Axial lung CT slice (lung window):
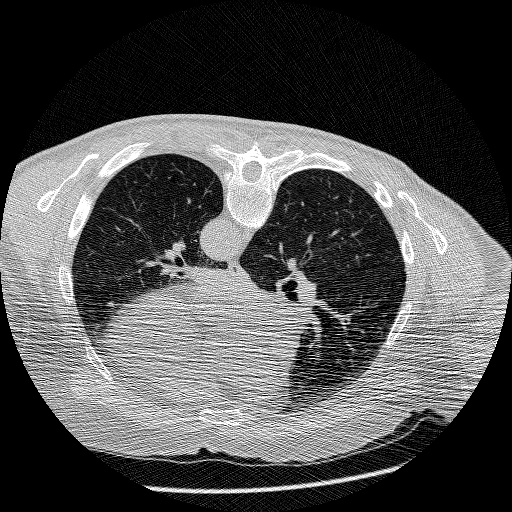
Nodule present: no